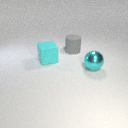
large cyan metal sphere to the right of large cyan rubber cube